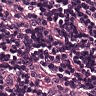
Metastatic tissue present: no